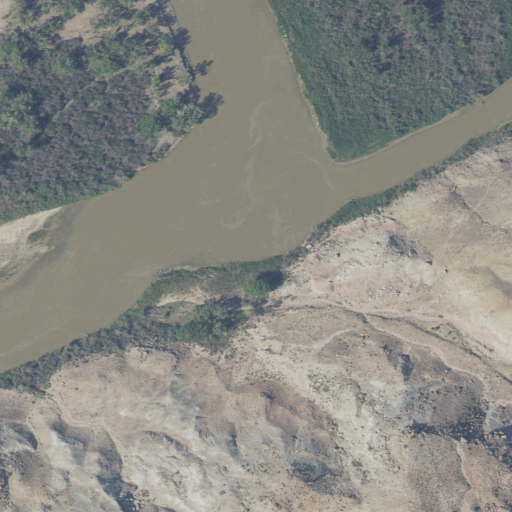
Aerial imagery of valley in Utah named Cow Canyon containing shrub, open water, woody wetlands, grassland, herbaceous wetlands, barren land, and pasture